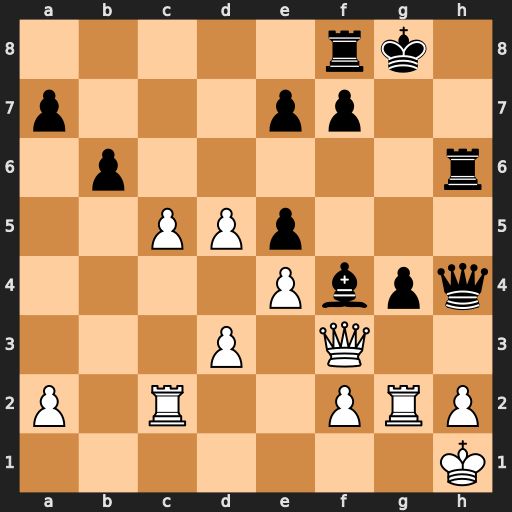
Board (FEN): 5rk1/p3pp2/1p5r/2PPp3/4Pbpq/3P1Q2/P1R2PRP/7K
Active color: w
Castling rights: -
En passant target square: -
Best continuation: Rxg4+ Qxg4 Qxg4+